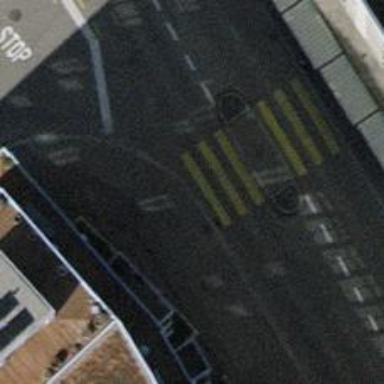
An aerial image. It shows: Kerb serving as barrier.